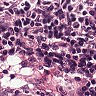
Metastatic tissue present: no